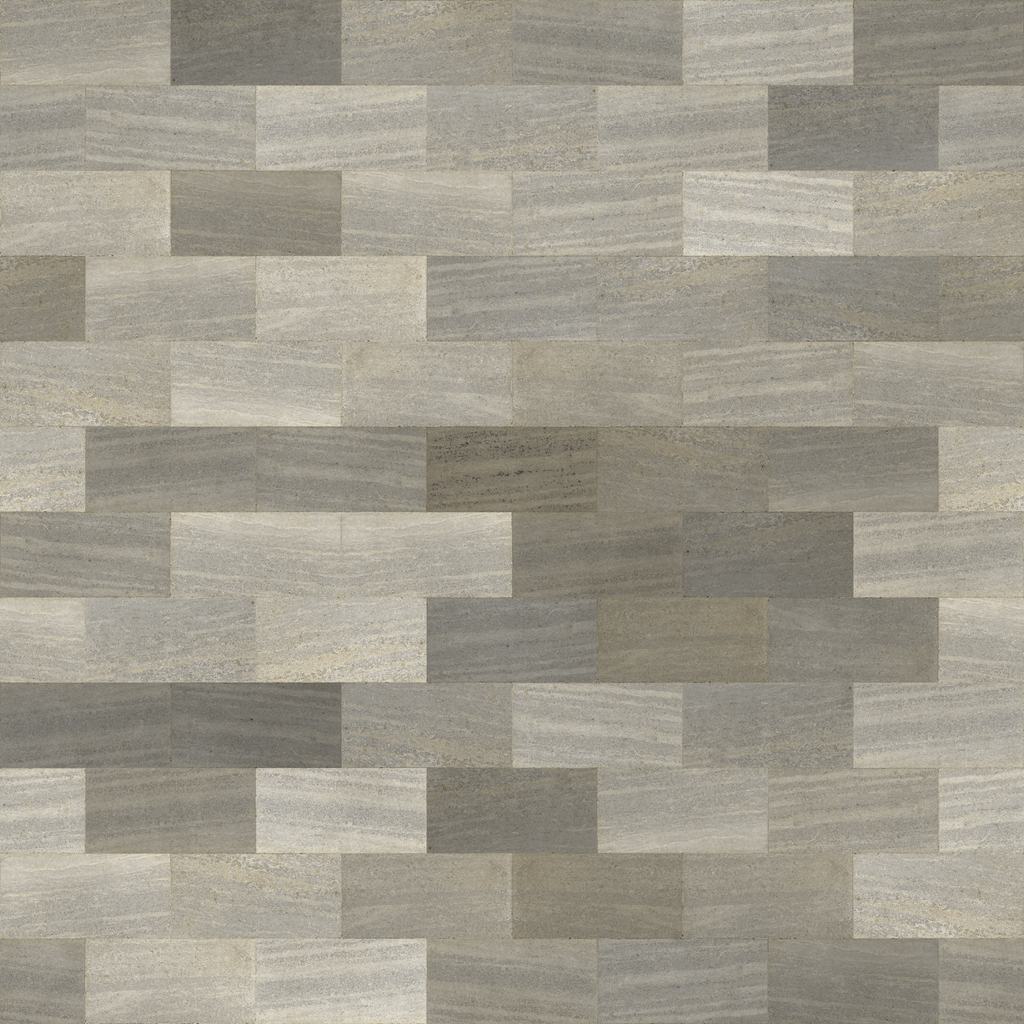
Texture map type: Color